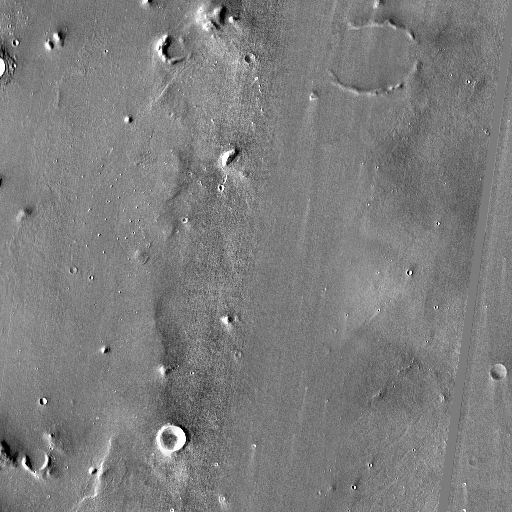
Crater classes present: Background, Other, Buried, Secondary